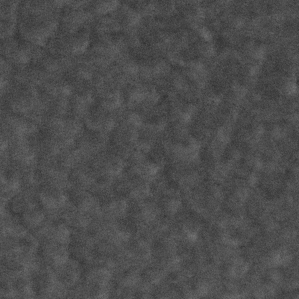
Label: frost